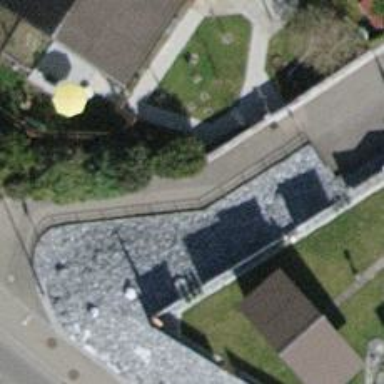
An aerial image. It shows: Paved footway.